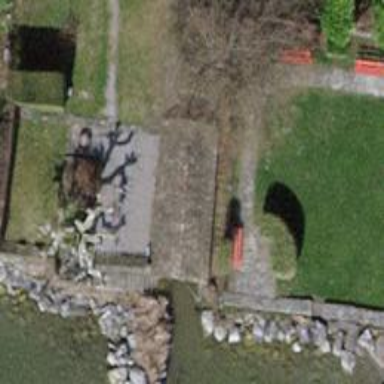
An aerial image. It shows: Red bench.